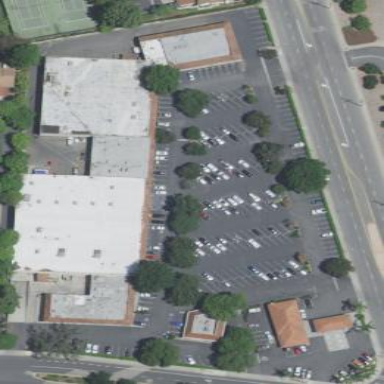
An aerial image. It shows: Retail area.